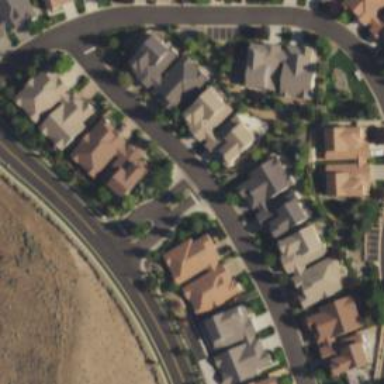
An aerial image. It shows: Residential road with asphalt surface and separate sidewalk.